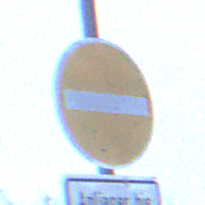
Verkehrszeichen: VerbotDerEinfahrt
Zusatzzeichen unten: SonstigeFahrzeugePersonengruppenFrei3
Umgebung: Outdoor, Nature
Tageszeit: Midday
Wetter: Overcast
Licht: Natural
Jahreszeit: Winter
Kontrast: LowContrast